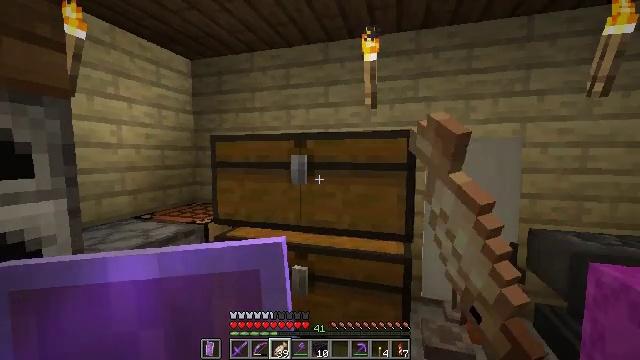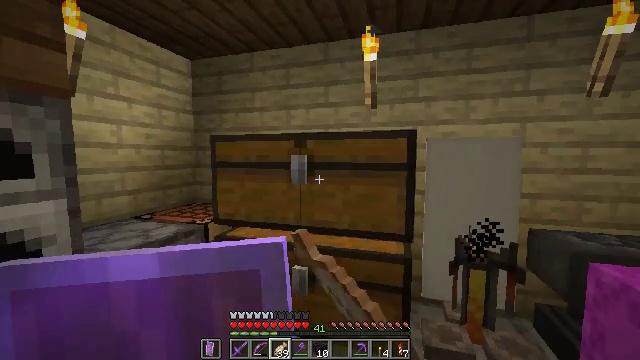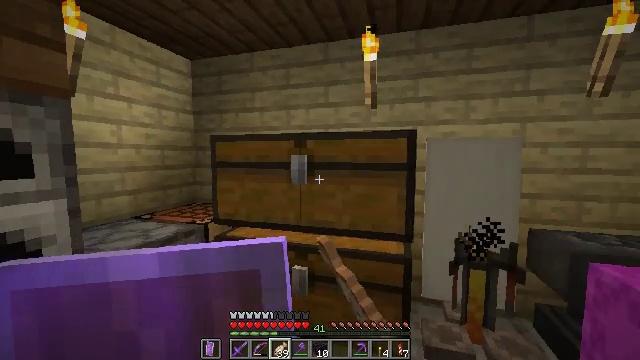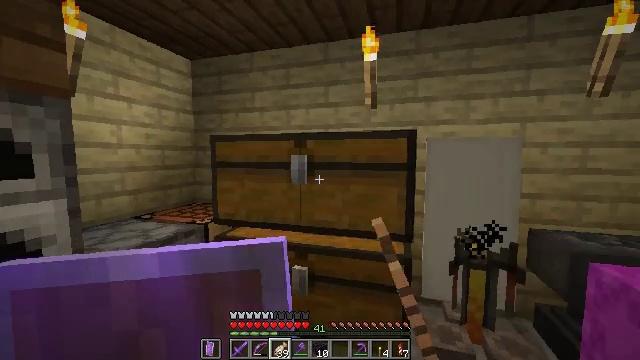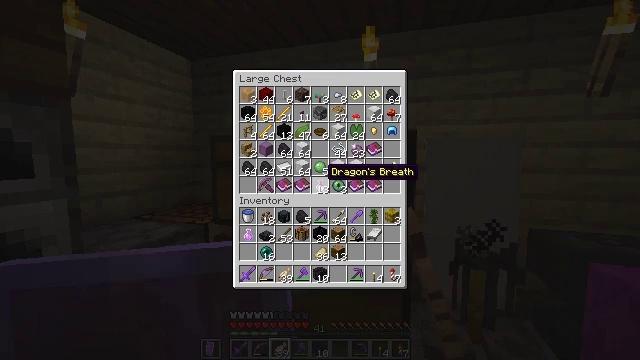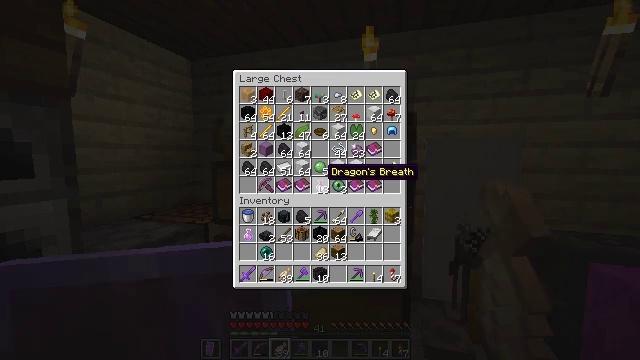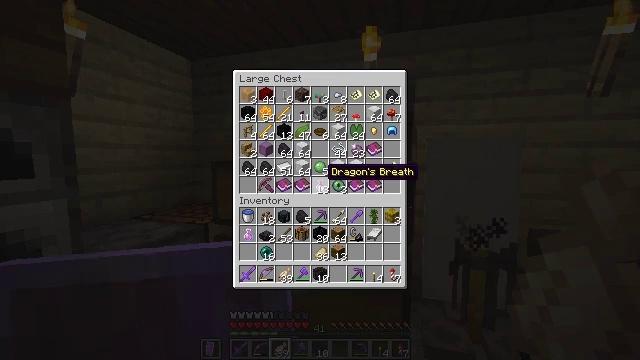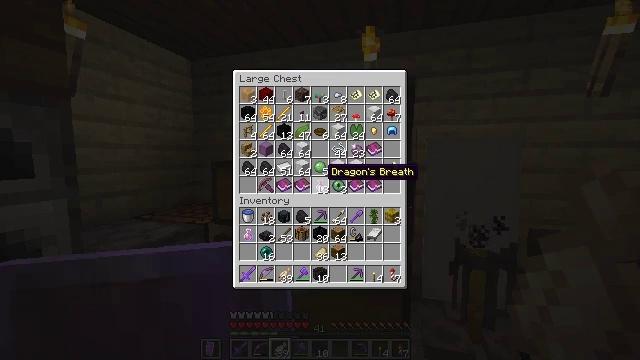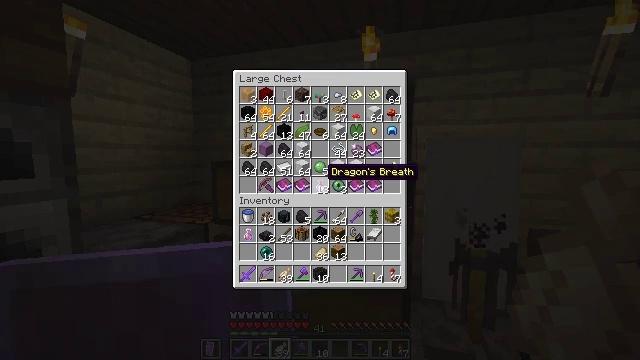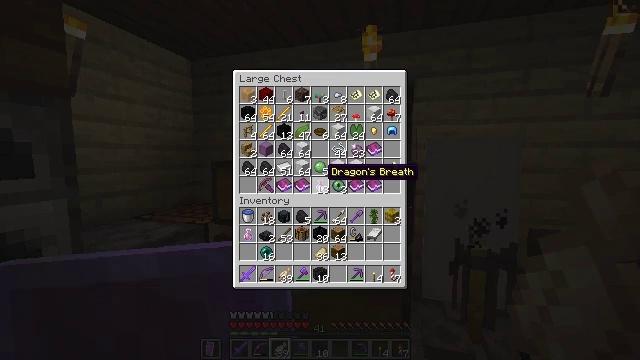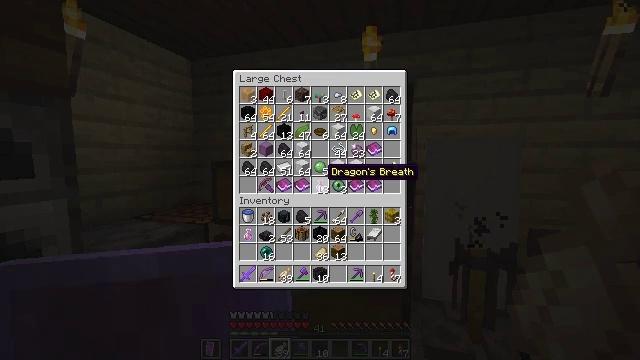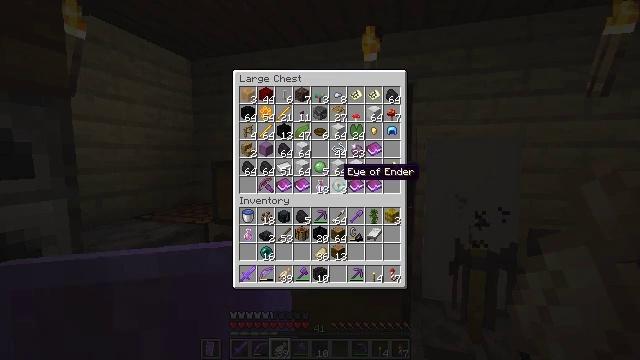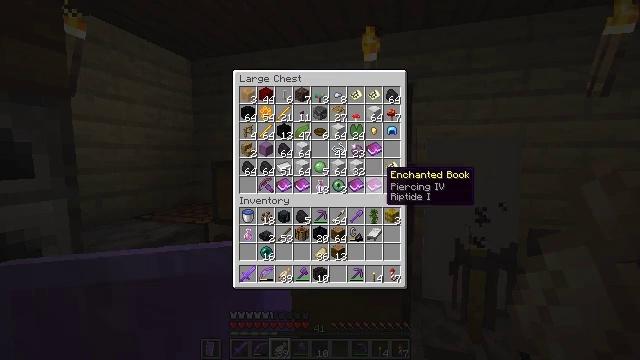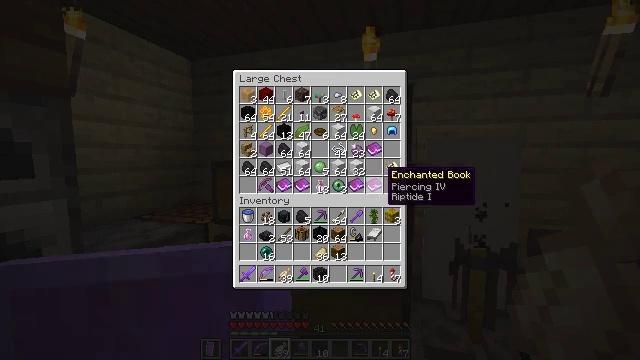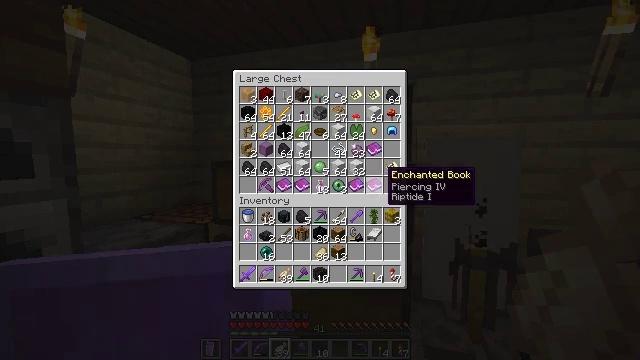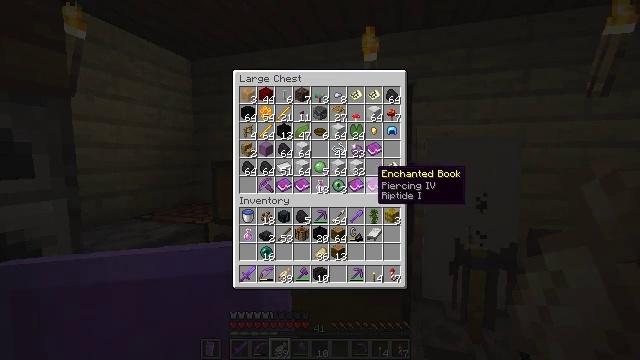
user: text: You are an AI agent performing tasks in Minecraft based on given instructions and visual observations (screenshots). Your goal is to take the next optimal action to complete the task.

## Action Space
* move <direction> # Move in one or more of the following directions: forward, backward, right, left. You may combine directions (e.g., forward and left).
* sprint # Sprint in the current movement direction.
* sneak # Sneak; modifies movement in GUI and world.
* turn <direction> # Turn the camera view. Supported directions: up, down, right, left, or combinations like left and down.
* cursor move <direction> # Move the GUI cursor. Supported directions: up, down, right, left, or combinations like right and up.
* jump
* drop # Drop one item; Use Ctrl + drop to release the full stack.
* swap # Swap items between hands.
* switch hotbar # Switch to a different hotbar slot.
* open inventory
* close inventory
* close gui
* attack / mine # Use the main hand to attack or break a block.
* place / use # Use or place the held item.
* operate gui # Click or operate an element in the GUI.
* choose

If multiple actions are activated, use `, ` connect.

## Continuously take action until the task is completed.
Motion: motion action
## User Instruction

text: Combine cocoa beans in the crafting grid to get brown dye.
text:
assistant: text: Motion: use / place
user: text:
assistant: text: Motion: use / place
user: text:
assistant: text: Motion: no_op
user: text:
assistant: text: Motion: no_op
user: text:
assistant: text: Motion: no_op
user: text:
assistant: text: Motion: no_op
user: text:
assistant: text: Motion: no_op
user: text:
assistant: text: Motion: no_op
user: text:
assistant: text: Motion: no_op
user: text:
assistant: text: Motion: no_op
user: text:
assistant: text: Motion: turn right
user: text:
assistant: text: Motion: turn right
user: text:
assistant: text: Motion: no_op
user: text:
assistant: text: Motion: no_op
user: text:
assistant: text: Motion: turn left
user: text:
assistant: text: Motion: turn left
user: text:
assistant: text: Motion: turn left and up
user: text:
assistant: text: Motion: turn left and up
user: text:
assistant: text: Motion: sneak
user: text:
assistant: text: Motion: sneak
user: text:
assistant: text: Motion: sneak
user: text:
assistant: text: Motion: sneak, turn left
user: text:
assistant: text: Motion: sneak, turn left
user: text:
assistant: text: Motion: sneak
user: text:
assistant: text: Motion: sneak
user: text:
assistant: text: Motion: sneak
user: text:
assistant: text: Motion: sneak
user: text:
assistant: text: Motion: sneak
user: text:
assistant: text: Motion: sneak, attack / mine
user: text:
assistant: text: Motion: sneak, attack / mine